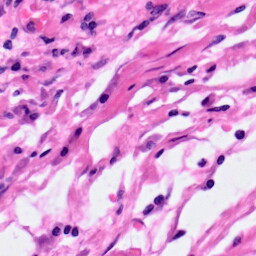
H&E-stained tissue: Pancreatic